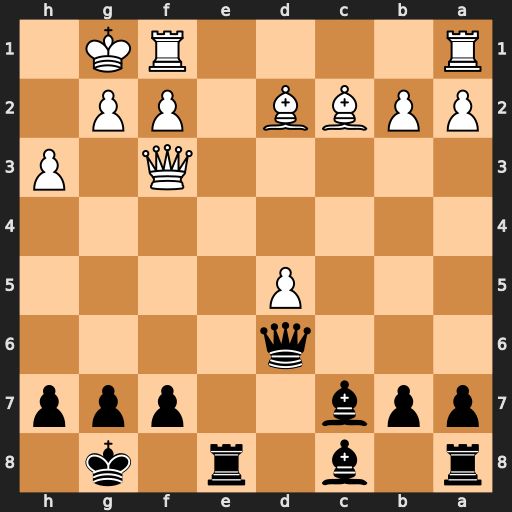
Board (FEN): r1b1r1k1/ppb2ppp/3q4/3P4/8/5Q1P/PPBB1PP1/R4RK1
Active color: b
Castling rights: -
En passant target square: -
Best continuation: Qh2#